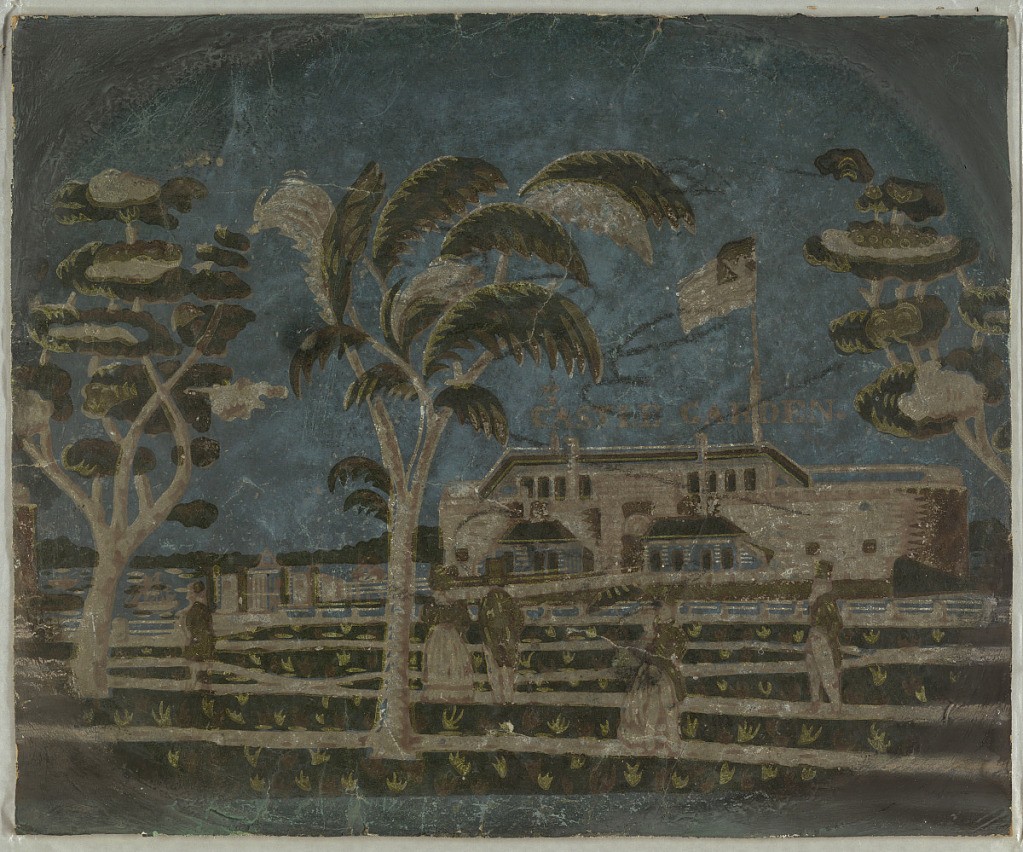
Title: Castle Garden
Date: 1830–40
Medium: Block-printed on handmade paper, pasteboard support
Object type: Bandbox
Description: Bandbox side fragment. With building in background, underneath the words "Castle Garden", figures stroll through garden which includes three trees, printed in green, beige and white on deep blue ground.